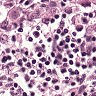
Metastatic tissue present: yes